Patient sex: M
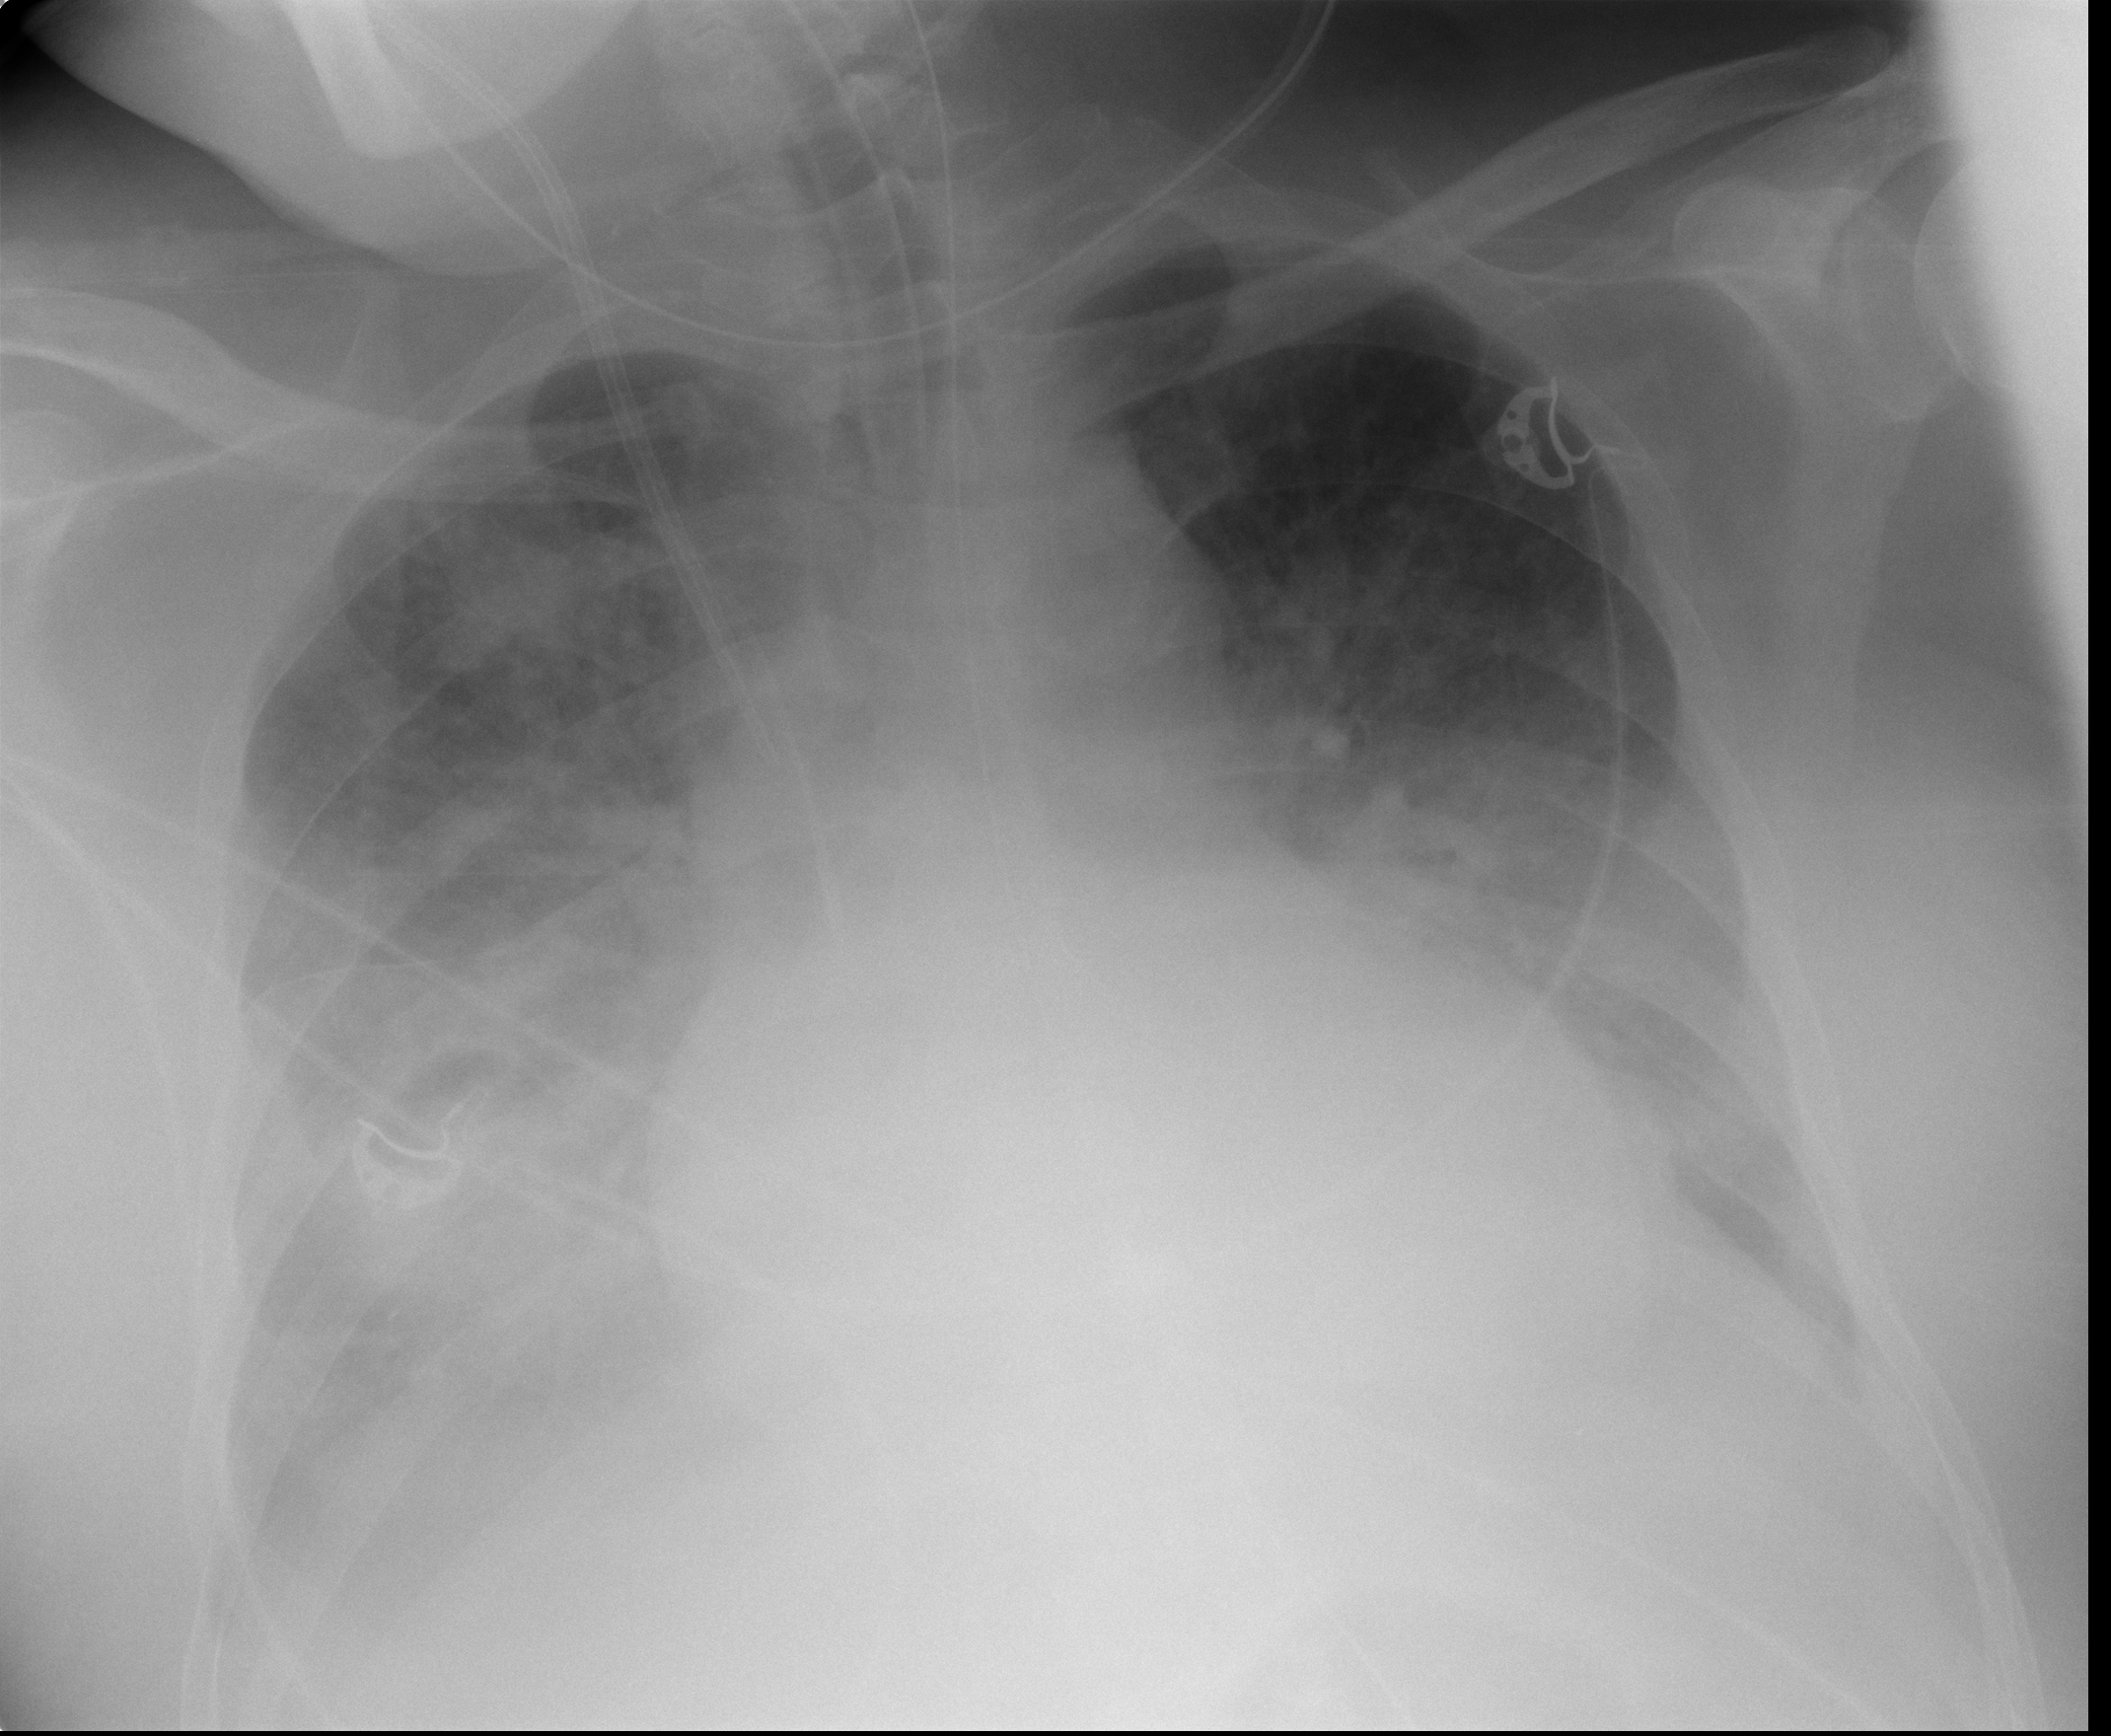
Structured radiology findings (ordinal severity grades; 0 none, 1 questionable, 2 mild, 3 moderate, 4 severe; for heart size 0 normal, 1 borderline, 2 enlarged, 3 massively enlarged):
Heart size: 2
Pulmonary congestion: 3
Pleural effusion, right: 2
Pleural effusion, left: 2
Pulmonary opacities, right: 3
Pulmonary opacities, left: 3
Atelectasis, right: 3
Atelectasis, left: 3